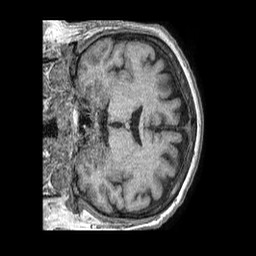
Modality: T1w
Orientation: coronal
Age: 44
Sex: male
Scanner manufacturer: philips
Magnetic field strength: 1.5 T
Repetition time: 0.007853 s
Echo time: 0.003659 s